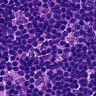
Metastatic tissue present: no